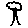
Label: tree